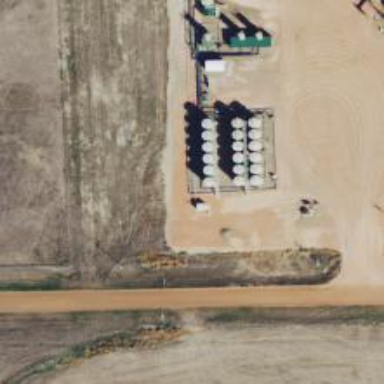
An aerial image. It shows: Storage tank that is man-made.